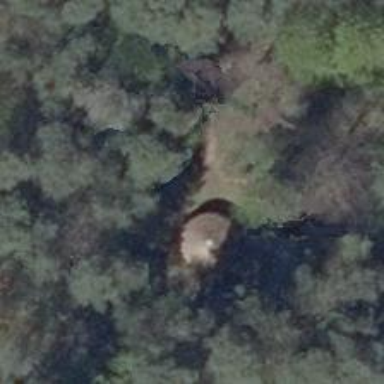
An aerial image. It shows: Shelter.